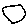
Label: hexagon